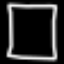
Label: square